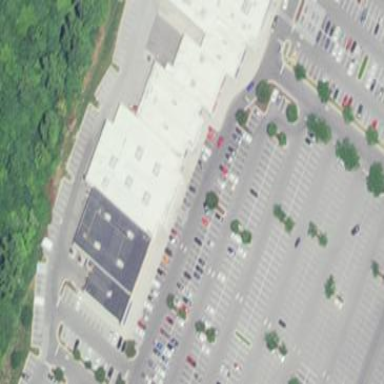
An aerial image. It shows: Retail building.